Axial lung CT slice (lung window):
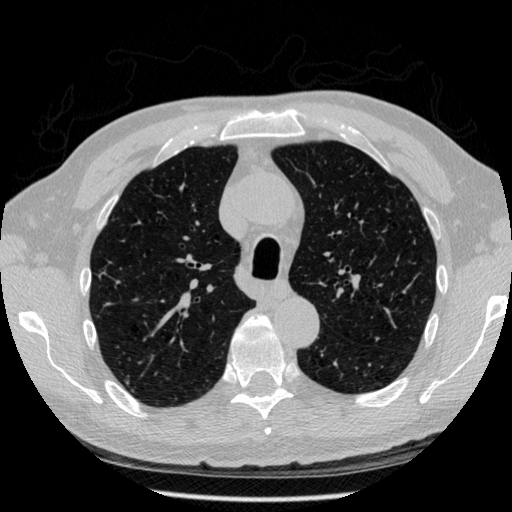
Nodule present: no